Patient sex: F
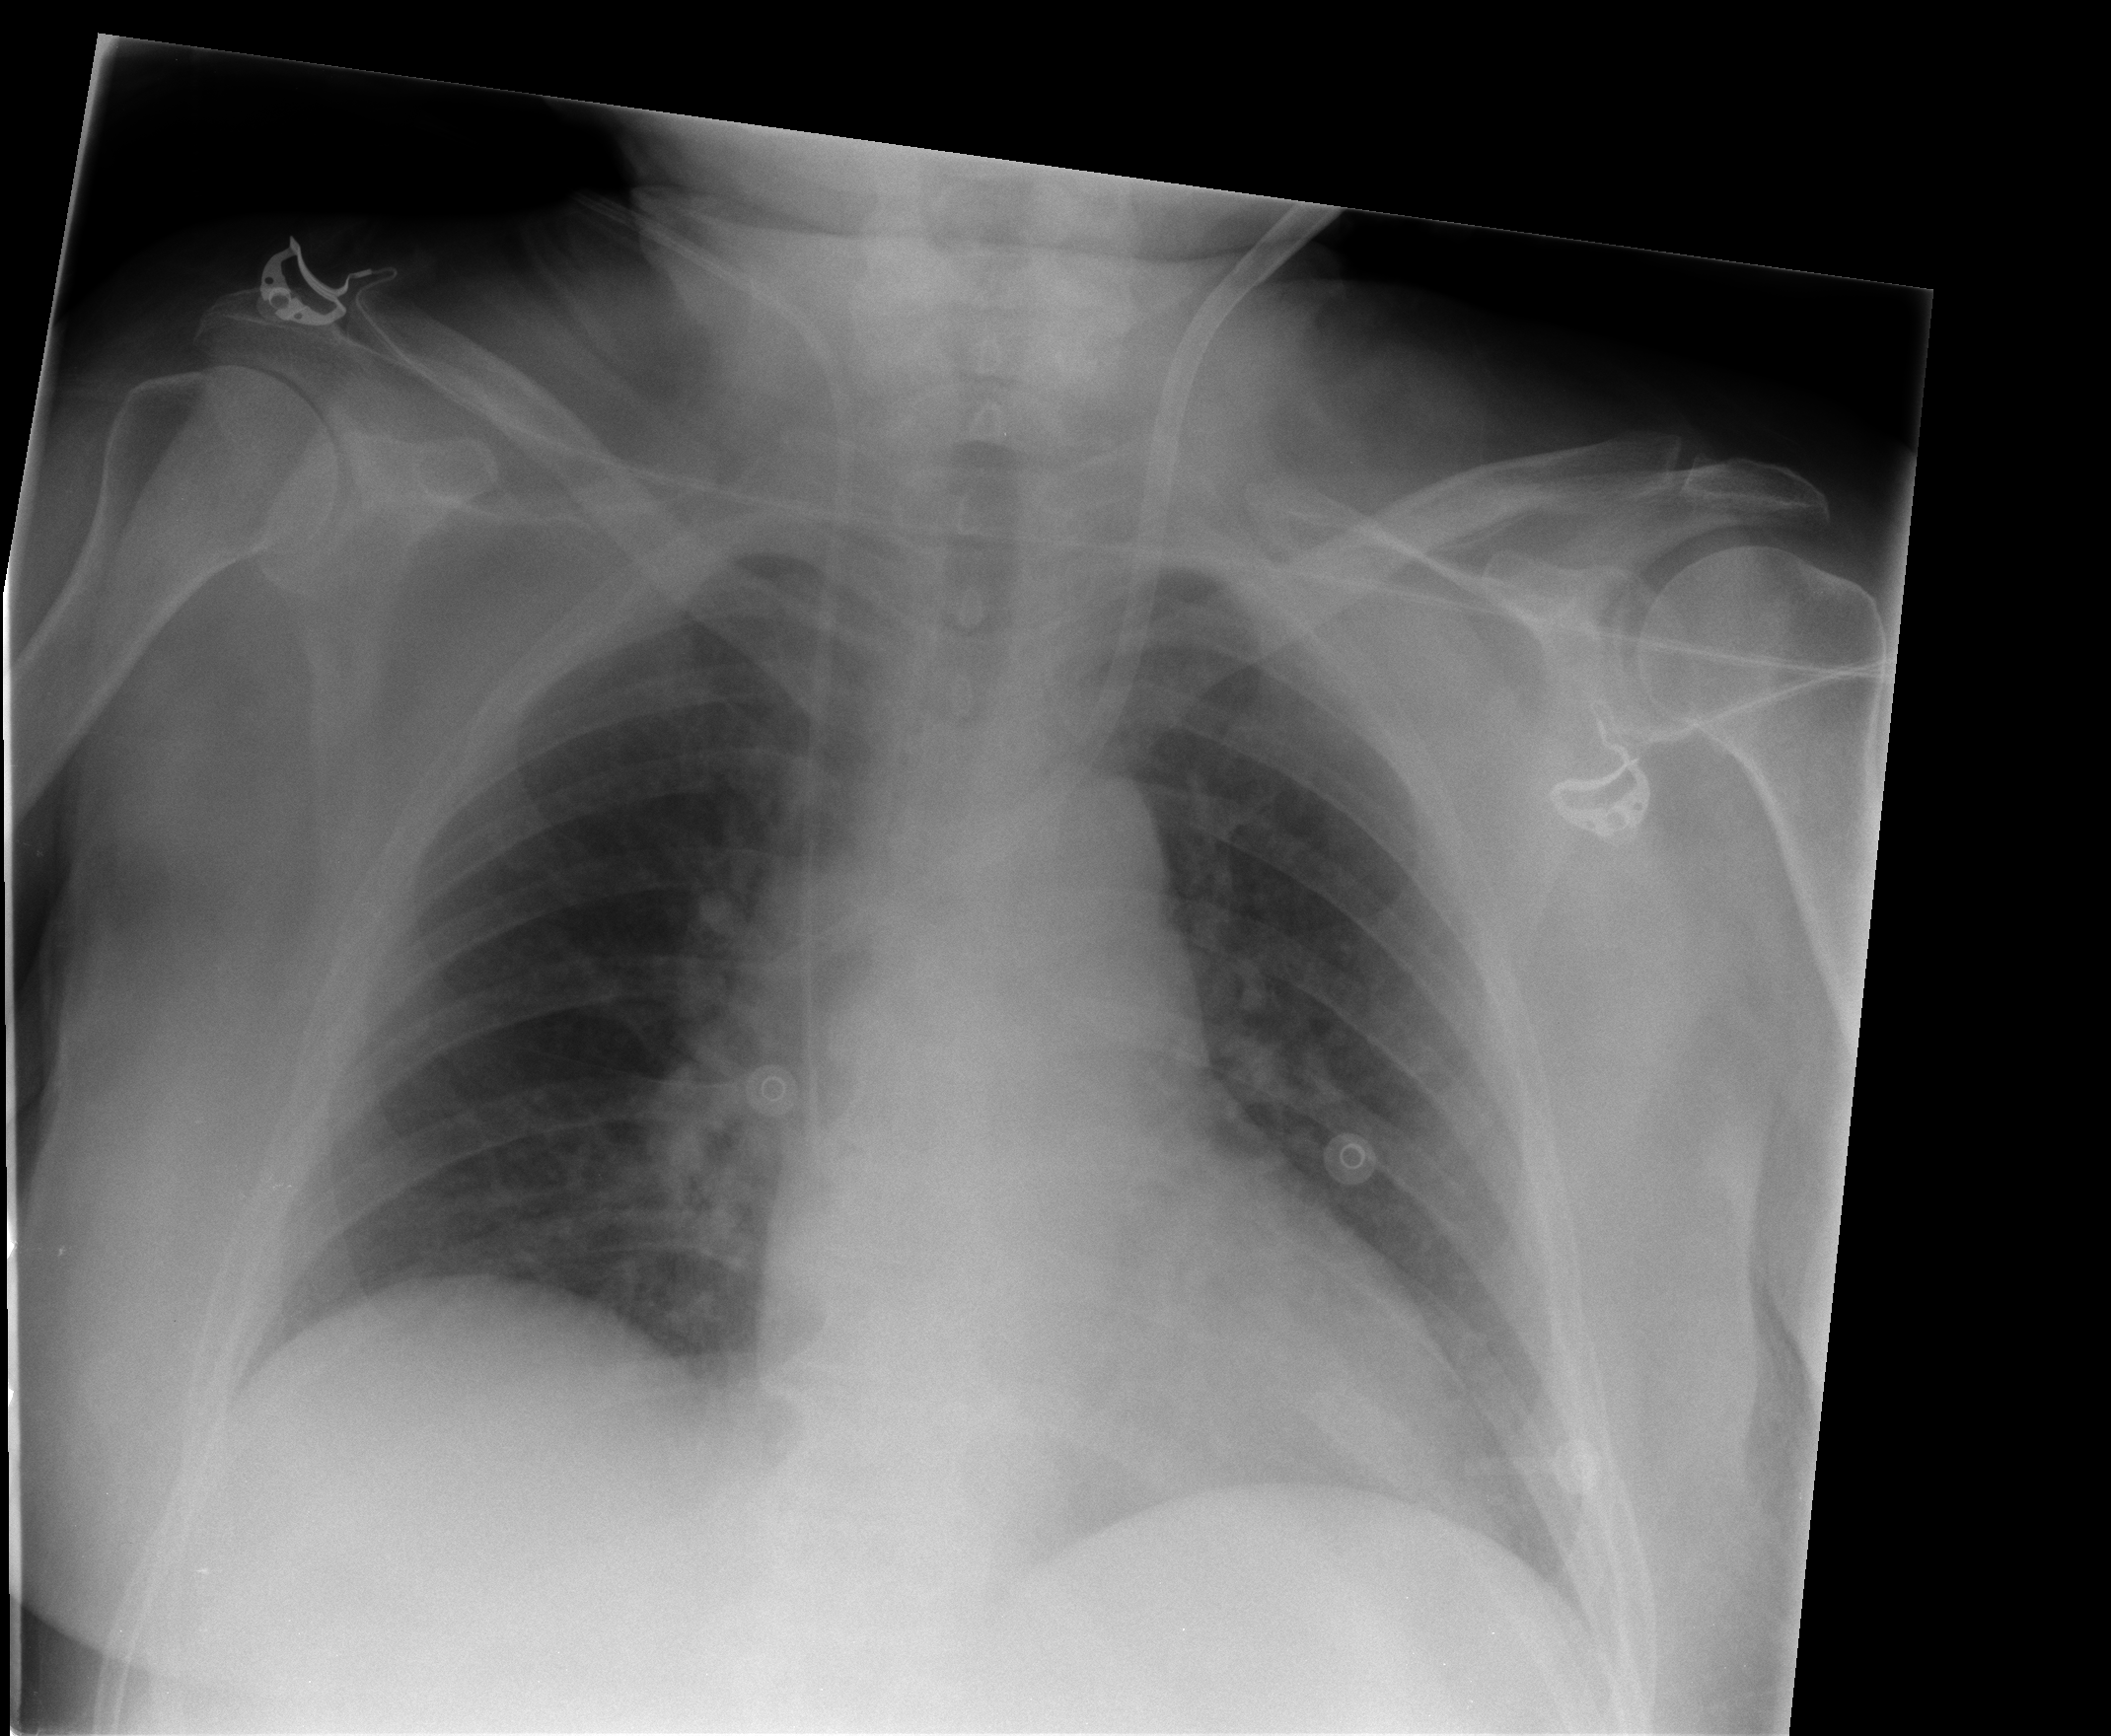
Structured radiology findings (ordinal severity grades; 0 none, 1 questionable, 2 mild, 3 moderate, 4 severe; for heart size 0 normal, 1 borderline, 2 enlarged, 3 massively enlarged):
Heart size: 0
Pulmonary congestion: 2
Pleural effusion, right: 0
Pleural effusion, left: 0
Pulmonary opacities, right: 0
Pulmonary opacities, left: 0
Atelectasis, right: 0
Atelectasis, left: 0